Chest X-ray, PA view. Patient: 44 years old, sex M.
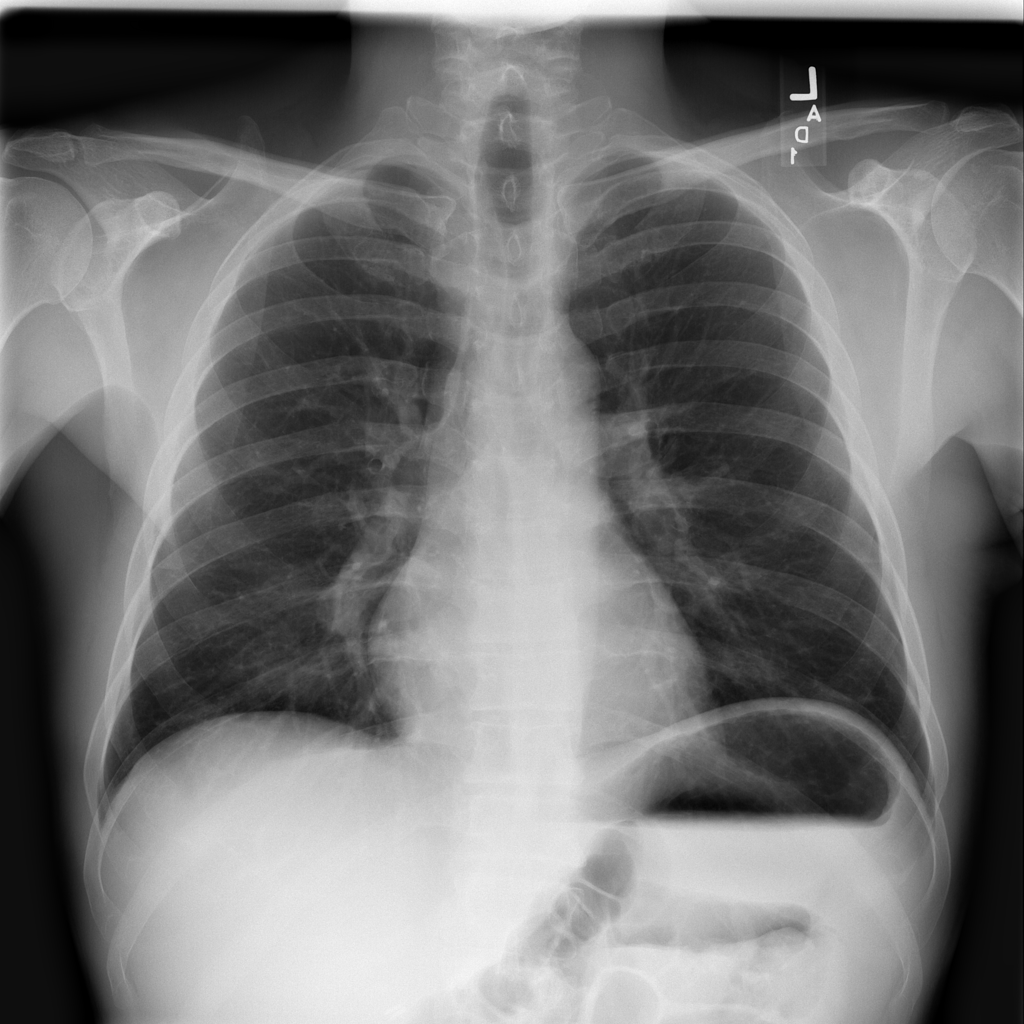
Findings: No Finding